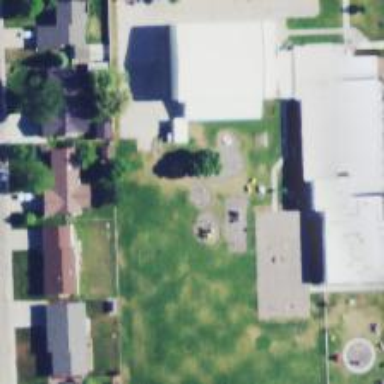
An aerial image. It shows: School building.